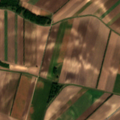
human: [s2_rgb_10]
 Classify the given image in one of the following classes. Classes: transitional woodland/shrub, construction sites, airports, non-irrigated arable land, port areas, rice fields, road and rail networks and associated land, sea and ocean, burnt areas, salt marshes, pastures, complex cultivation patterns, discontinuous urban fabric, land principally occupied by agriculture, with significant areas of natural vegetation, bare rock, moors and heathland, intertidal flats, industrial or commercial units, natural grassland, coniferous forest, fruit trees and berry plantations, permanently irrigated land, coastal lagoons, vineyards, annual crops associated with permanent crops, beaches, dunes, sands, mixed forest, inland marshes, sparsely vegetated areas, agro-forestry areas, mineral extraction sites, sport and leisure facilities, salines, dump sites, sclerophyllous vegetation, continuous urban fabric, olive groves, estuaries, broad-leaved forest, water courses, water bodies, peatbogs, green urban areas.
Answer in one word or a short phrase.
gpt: non-irrigated arable land, land principally occupied by agriculture, with significant areas of natural vegetation